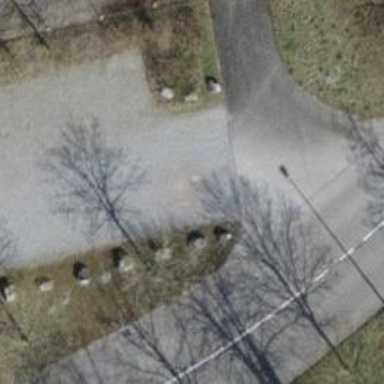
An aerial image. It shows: Parking aisle with gravel surface.